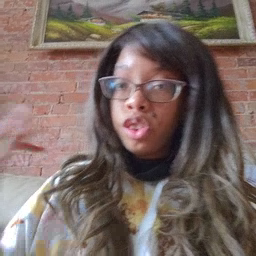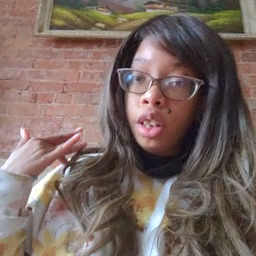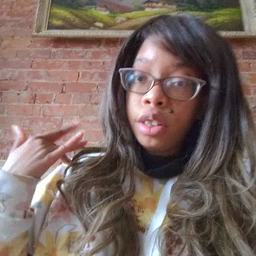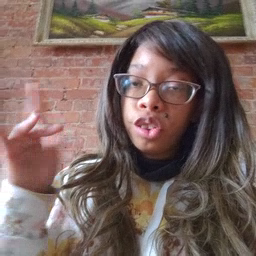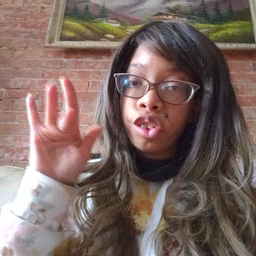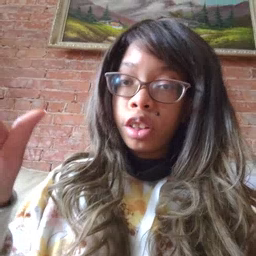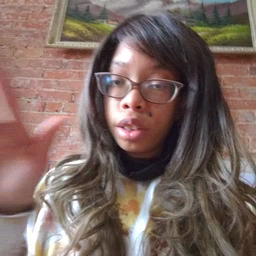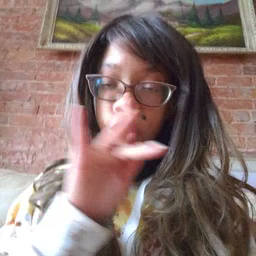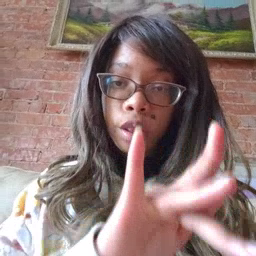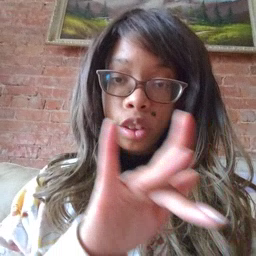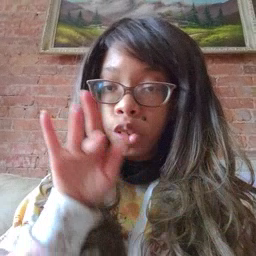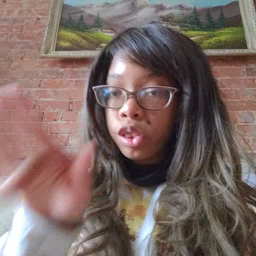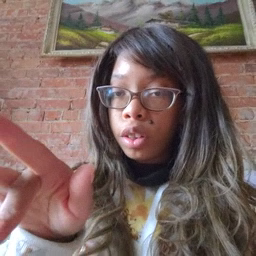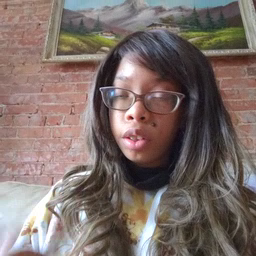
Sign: touch